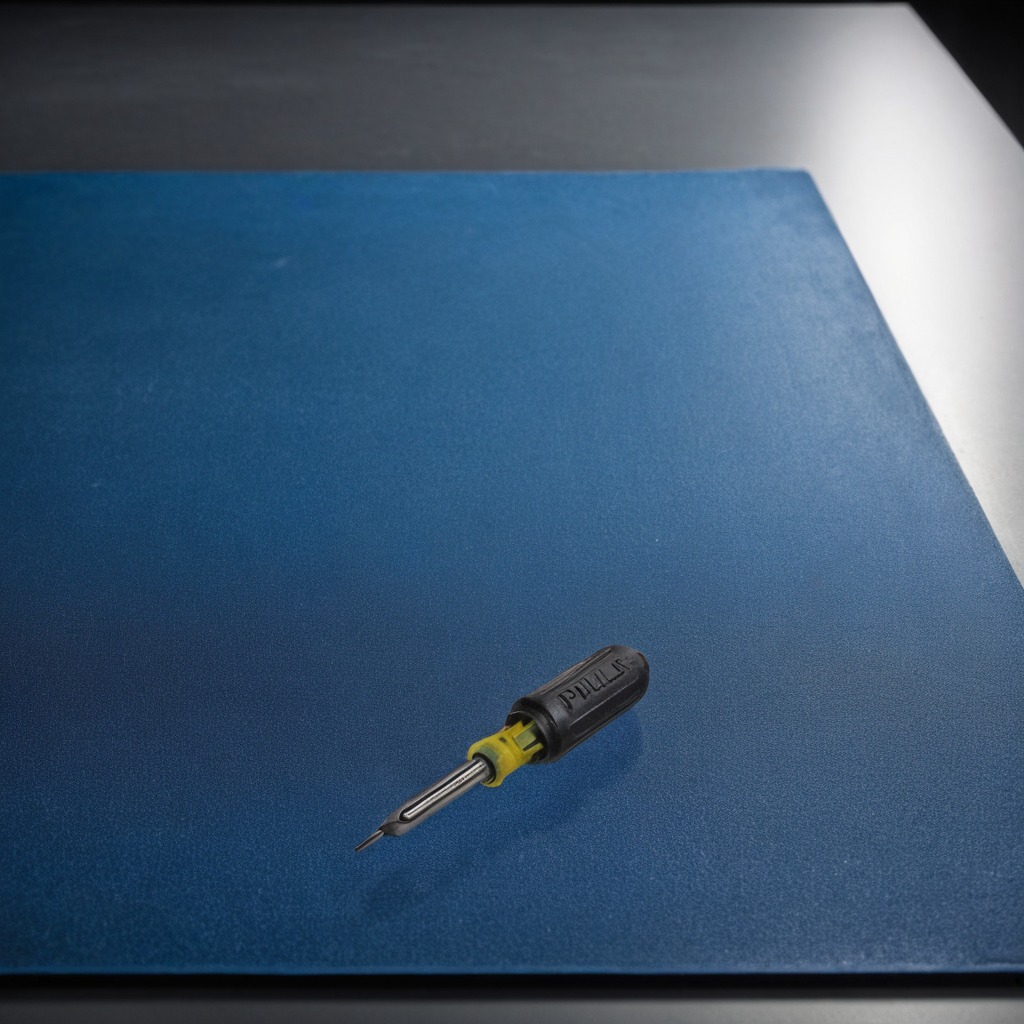
A screwdriver lies on a clean granite tabletop covered with a blue rubber mat inside a workshop under bright overhead lighting crisp shadows high clarity worn but beneath the mat.